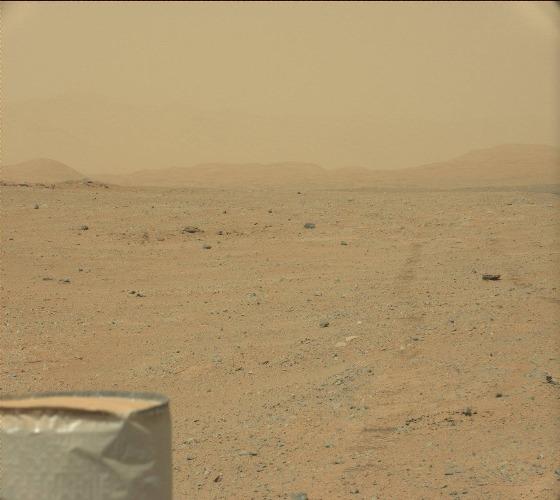
Terrain classes present: Background, Gravel / Sand / Soil, Rock, Sky / Distant Mountains, Track